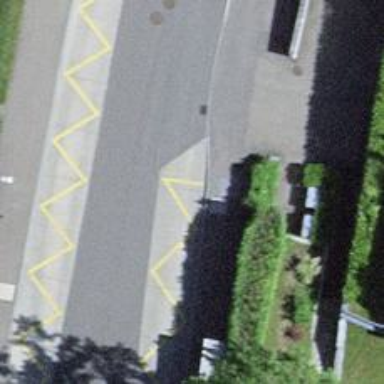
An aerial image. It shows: Platform for public transport and road usage.